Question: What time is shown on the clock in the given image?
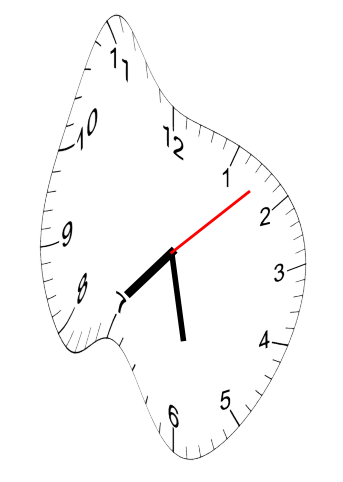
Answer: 07:28:08